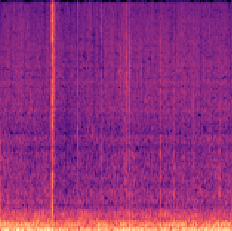
Sound class: Fire crackling